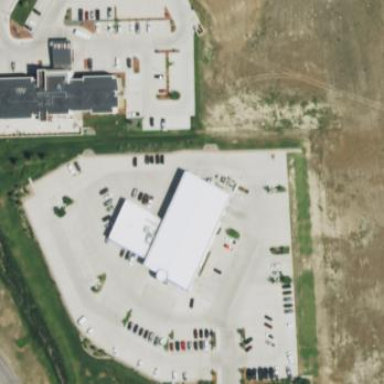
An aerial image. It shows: Building that houses car shop.